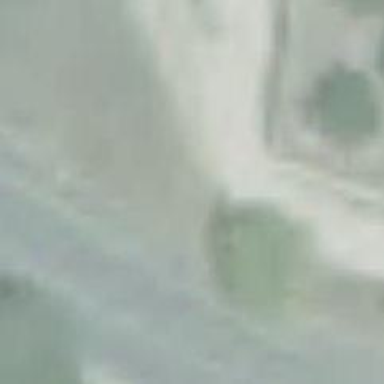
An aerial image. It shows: Dirt track road.